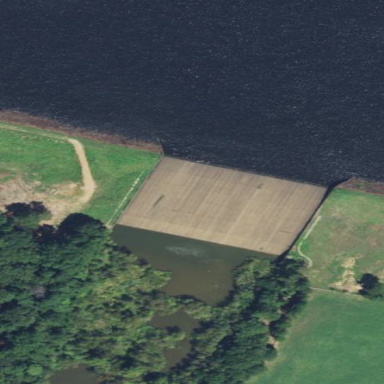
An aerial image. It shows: Spillway along waterway.